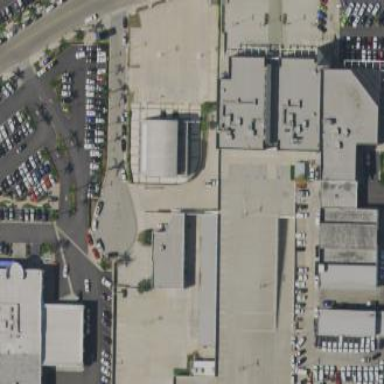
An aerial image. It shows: Commercial building used for car-related activities.